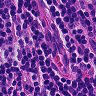
Metastatic tissue present: no